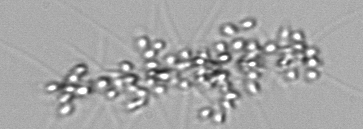
Label: Chaetoceros_didymus_TAG_external_flagellate